Question: I am trying to get all the TextView value in listview.
I have a ListView with N no's of list items.
All the list items have Increase and Decreas button.
If I click Increase button, total count(TextView) value will get increment. If i click Decrease button, total count(TextView) will get decreased.
Now I want to get all the total count values from the list.
Here is my code:-
'''
holder.button.setOnClickListener(new OnClickListener() {
@Override
public void onClick(View v) {
View parentView = (View) v.getParent();
String getString = ((TextView) parentView.findViewById(R.id.counter)).getText().toString();
String totalAmtString = ((TextView) parentView
.findViewById(R.id.text1)).getText().toString();
int totAmount = Integer.parseInt(totalAmtString);
count = Integer.parseInt(getString);
count++;
tot_amt = totAmount * count;
countString = String.valueOf(count);
String TotAmt = String.valueOf(tot_amt);
((TextView) parentView.findViewById(R.id.counter))
.setText(countString);
((TextView) parentView.findViewById(R.id.totalPrice)).setText(TotAmt);
for(int i=0;i>data.size();i++){
// Here I want to get the all TotAmt every time i click Increase button.
}
}
});
'''
Please let me any idea to get all the TextView values in list view.
Herewith I have attached my entire code:
'''
public class ListViewExample extends Activity {
ListView list;
CustomAdapter adapter;
public ListViewExample CustomListView = null;
public ArrayList<ListModel> CustomListViewValuesArr = new ArrayList<ListModel>();
New_SQLController sqlcon;
static TextView totalAmout;
@Override
public void onCreate(Bundle savedInstanceState) {
super.onCreate(savedInstanceState);
setContentView(R.layout.database_list);
sqlcon = new New_SQLController(this);
InsertToDB();
BuildTable();
CustomListView = this;
Resources res = getResources();
list = (ListView) findViewById(R.id.list);
totalAmout=(TextView)findViewById(R.id.textView1);
adapter = new CustomAdapter(CustomListView, CustomListViewValuesArr,
res);
list.setAdapter(adapter);
}
private void InsertToDB(){
sqlcon.open();
sqlcon.insertToProductTable("IMAGE","Idly","20","2","MorAndEve");
sqlcon.insertToProductTable("IMAGE","Doasi","40","1","MorAndEve");
sqlcon.insertToProductTable("IMAGE","Poori","30","1","Mor");
sqlcon.close();
}
private void BuildTable() {
sqlcon.open();
Cursor c = sqlcon.readEntry();
int rows = c.getCount();
int cols = c.getColumnCount();
c.moveToFirst();
for (int i = 0; i < rows; i++) {
final ListModel sched = new ListModel();
sched.setProductName(c.getString(1));
sched.setPrice(c.getString(2));
sched.setQuantity(c.getString(3));
CustomListViewValuesArr.add(sched);/*
for (int j = 0; j < cols; j++) {
System.out.println("c.getString( " + j + " )" + c.getString(j));
}*/
c.moveToNext();
}
sqlcon.close();
}
public void onItemClick(int mPosition) {
ListModel tempValues = (ListModel) CustomListViewValuesArr
.get(mPosition);
Toast.makeText(
CustomListView,
"
User Id:-" + tempValues.getProductName() + "
Image:"
+ tempValues.getPrice(), Toast.LENGTH_LONG).show();
}
public static void setTotalAmount(String TotalAmount){
totalAmout.setText(TotalAmount);
}
}
'''
My Adapter Class
'''
public class CustomAdapter extends BaseAdapter implements OnClickListener {
private Activity activity;
private ArrayList data;
private static LayoutInflater inflater = null;
public Resources res;
ListModel tempValues = null;
ListModel tempValuesNew = null;
int i = 0;
static int count = 0;
static int tot_amt = 0;
String countString = "0";
ImageButton btn;
ViewHolder holder;
static int OverAllTotal = 0;
String overAllString = "0";
int pos;
public CustomAdapter(Activity a, ArrayList d, Resources resLocal) {
activity = a;
data = d;
res = resLocal;
inflater = (LayoutInflater) activity
.getSystemService(Context.LAYOUT_INFLATER_SERVICE);
}
public int getCount() {
if (data.size() <= 0)
return 1;
return data.size();
}
public Object getItem(int position) {
return position;
}
public long getItemId(int position) {
return position;
}
public static class ViewHolder {
public TextView text;
public TextView text1;
public TextView textWide;
public TextView tvCounter;
public ImageView image;
ImageButton button;
ImageButton decreesButton2;
}
public View getView(int position, View convertView, ViewGroup parent) {
View vi = convertView;
pos = position;
if (convertView == null) {
vi = inflater.inflate(R.layout.tabitem, null);
btn = (ImageButton) vi.findViewById(R.id.button1);
holder = new ViewHolder();
holder.text = (TextView) vi.findViewById(R.id.text);
holder.text1 = (TextView) vi.findViewById(R.id.text1);
holder.image = (ImageView) vi.findViewById(R.id.list_image);
holder.tvCounter = (TextView) vi.findViewById(R.id.counter);
holder.button = (ImageButton) vi.findViewById(R.id.button1);
holder.decreesButton2 = (ImageButton) vi.findViewById(R.id.button2);
vi.setTag(holder);
} else
holder = (ViewHolder) vi.getTag();
if (data.size() <= 0) {
holder.text.setText("No Data");
} else {
tempValues = null;
tempValues = (ListModel) data.get(position);
holder.text.setText(tempValues.getProductName());
holder.text1.setText(tempValues.getPrice());
holder.image.setImageResource(res.getIdentifier(
"com.list.listviewexample:drawable/"
+ tempValues.getImage(), null, null));
vi.setOnClickListener(new OnItemClickListener(position));
holder.button.setOnClickListener(new OnClickListener() {
@Override
public void onClick(View v) {
View parentView = (View) v.getParent();
String getString = ((TextView) parentView.findViewById(R.id.counter)).getText().toString();
String totalAmtString = ((TextView) parentView
.findViewById(R.id.text1)).getText().toString();
int totAmount = Integer.parseInt(totalAmtString);
count = Integer.parseInt(getString);
count++;
tot_amt = totAmount * count;
countString = String.valueOf(count);
String TotAmt = String.valueOf(tot_amt);
((TextView) parentView.findViewById(R.id.counter))
.setText(countString);
((TextView) parentView.findViewById(R.id.totalPrice)).setText(TotAmt);
int TempTotAmt = totAmount * count;
OverAllTotal = OverAllTotal + tot_amt;
overAllString = String.valueOf(OverAllTotal);
ListViewExample.setTotalAmount(overAllString);
for(int i=0;i>data.size();i++){
}
}
});
holder.decreesButton2.setOnClickListener(new OnClickListener() {
@Override
public void onClick(View v) {
View parentView = (View) v.getParent();
String getString = ((TextView) parentView
.findViewById(R.id.counter)).getText().toString();
String totalAmtString = ((TextView) parentView
.findViewById(R.id.text1)).getText().toString();
int totAmount = Integer.parseInt(totalAmtString);
count = Integer.parseInt(getString);
if (count > 0)
count--;
countString = String.valueOf(count);
tot_amt = totAmount * count;
String TotAmt = String.valueOf(tot_amt);
((TextView) parentView.findViewById(R.id.totalPrice))
.setText(TotAmt);
((TextView) parentView.findViewById(R.id.counter))
.setText(countString);
}
});
}
return vi;
}
@Override
public void onClick(View v) {
}
private class OnItemClickListener implements OnClickListener {
private int mPosition;
OnItemClickListener(int position) {
mPosition = position;
}
@Override
public void onClick(View arg0) {
ListViewExample sct = (ListViewExample) activity;
sct.onItemClick(mPosition);
}
}
}'
'''

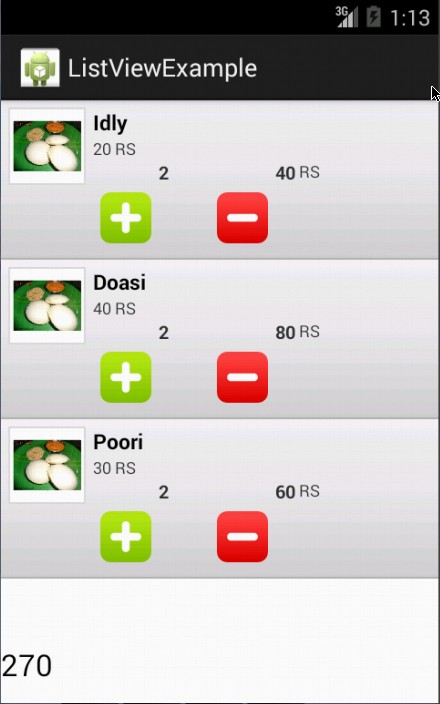
Answer: So, finally I found the solution:-
In my 'ListViewExample' class I have added the following methods.
'''
public void getAllValues() {
View parentView = null;
int temp = 0;
int getTotal = 0;
int totQuan = 0;
int quan = 0;
for (int i = 0; i < list.getCount(); i++) {
parentView = getViewByPosition(i, list);
String getString = ((TextView) parentView
.findViewById(R.id.totalPrice)).getText().toString();
getTotal = Integer.parseInt(getString);
temp = temp + getTotal;
totQuan = Integer.parseInt(((TextView) parentView
.findViewById(R.id.counter)).getText().toString());
quan = quan + totQuan;
}
setTotalAmount(String.valueOf(temp), String.valueOf(quan));
}
public View getViewByPosition(int pos, GridView listView) {
final int firstListItemPosition = listView.getFirstVisiblePosition();
final int lastListItemPosition = firstListItemPosition
+ listView.getChildCount() - 1;
if (pos < firstListItemPosition || pos > lastListItemPosition) {
return listView.getAdapter().getView(pos, null, listView);
} else {
final int childIndex = pos - firstListItemPosition;
return listView.getChildAt(childIndex);
}
}
'''